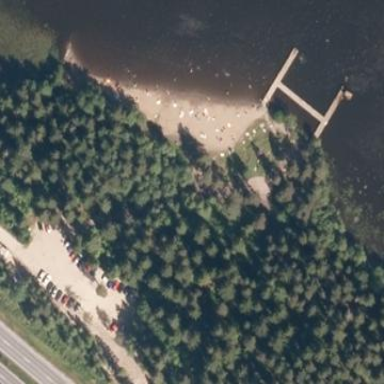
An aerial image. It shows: Beach popular for swimming.